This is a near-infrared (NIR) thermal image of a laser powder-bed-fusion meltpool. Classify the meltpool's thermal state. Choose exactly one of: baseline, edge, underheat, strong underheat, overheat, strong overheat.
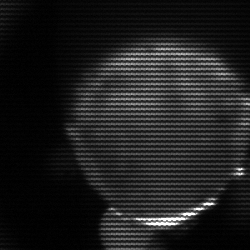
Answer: edge